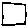
Label: square